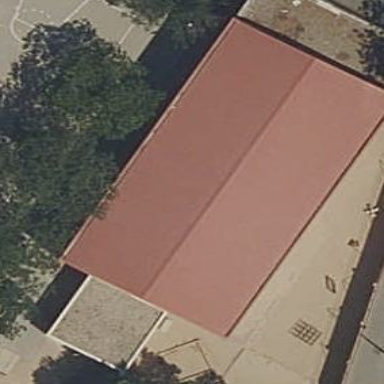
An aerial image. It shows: School building.